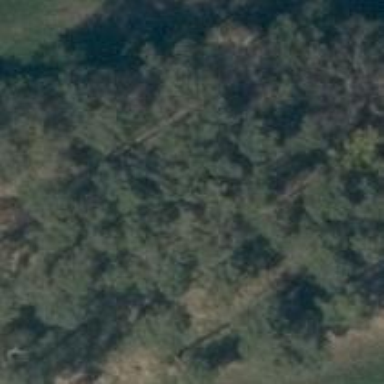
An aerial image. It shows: Forest area.